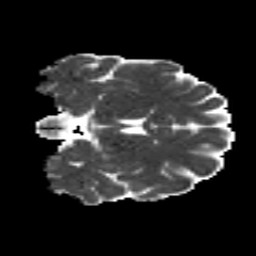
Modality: MD
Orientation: coronal
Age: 30
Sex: male
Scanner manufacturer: siemens
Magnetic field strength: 3 T
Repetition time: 8.8 s
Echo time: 0.085 s